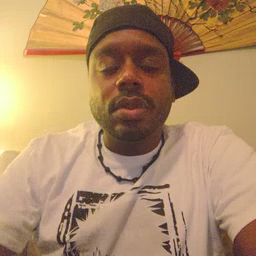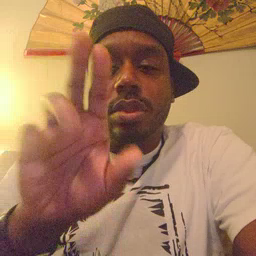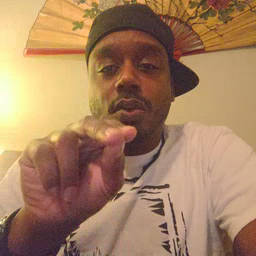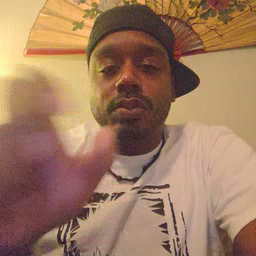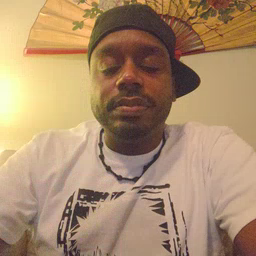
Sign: no